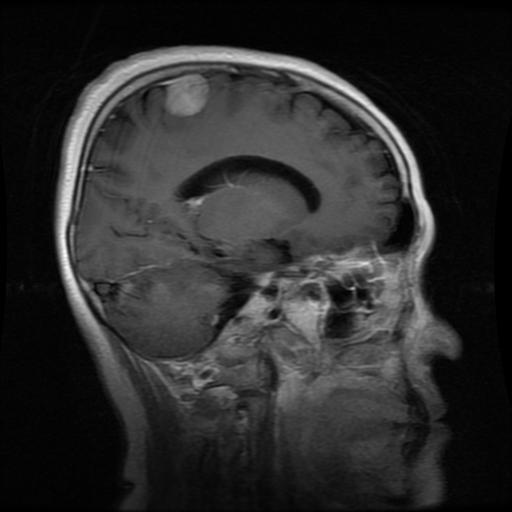
Label: meningioma